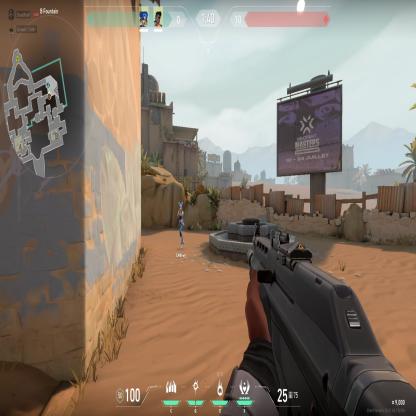
Label: teammate